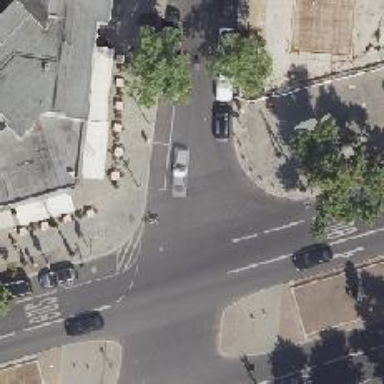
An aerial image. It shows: Unmarked crossing on the road.